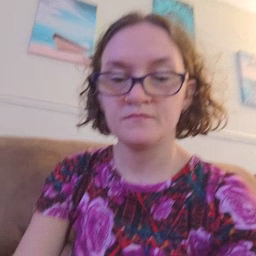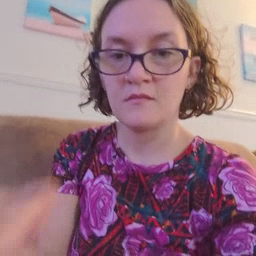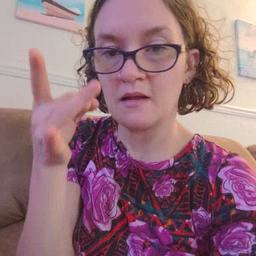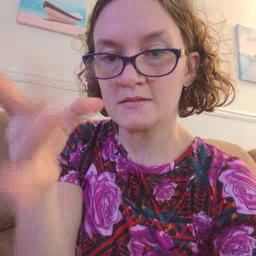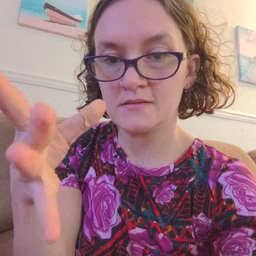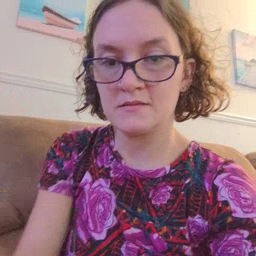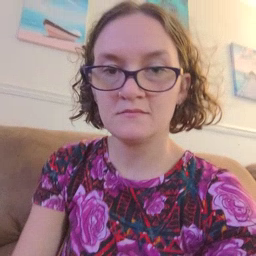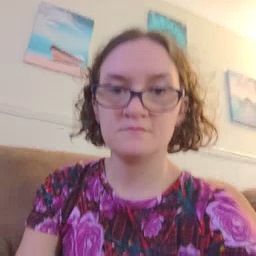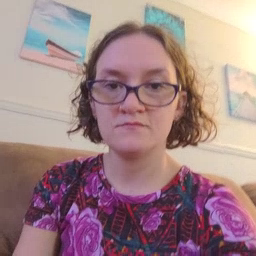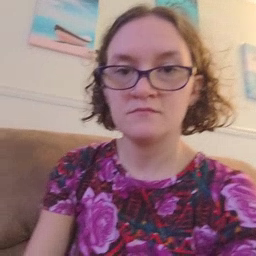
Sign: hate